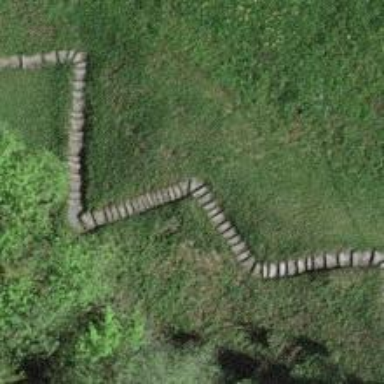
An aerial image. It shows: Road with steps.